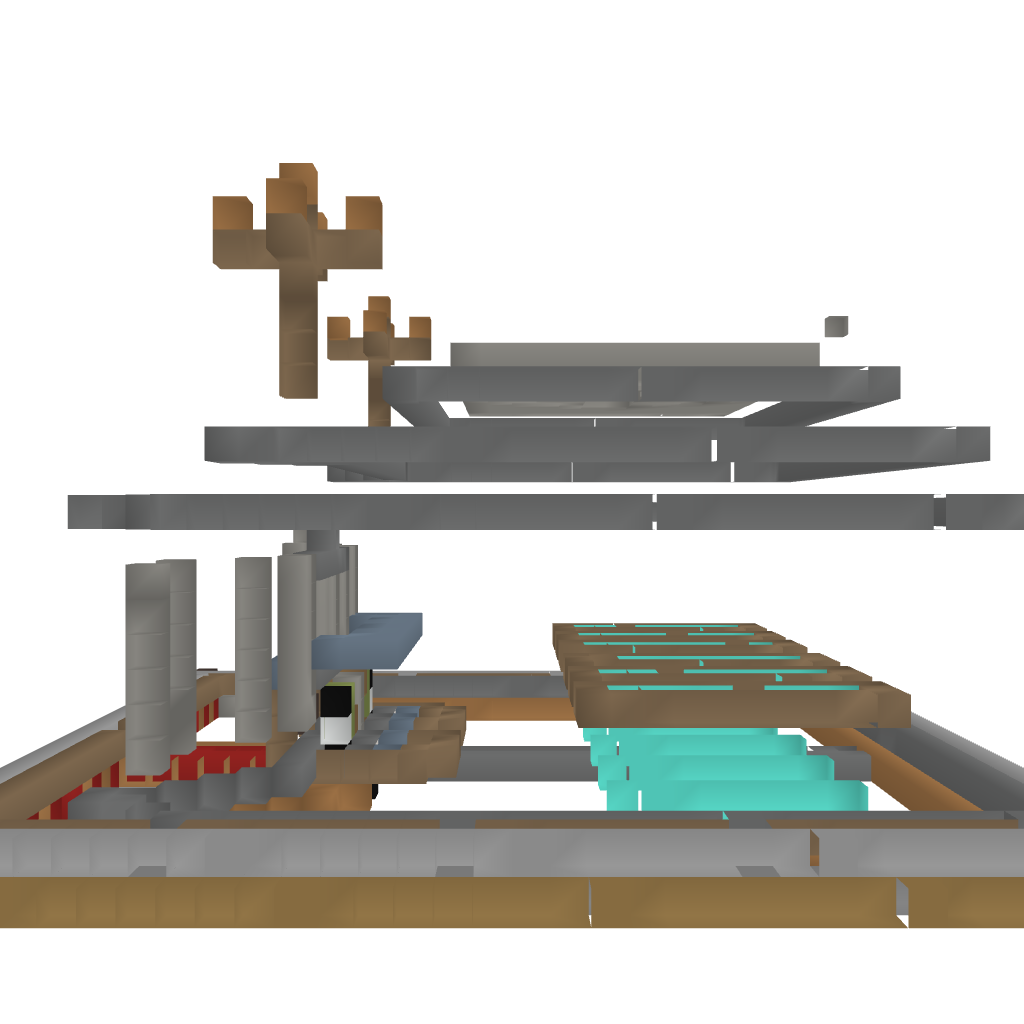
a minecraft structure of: FGN Shop